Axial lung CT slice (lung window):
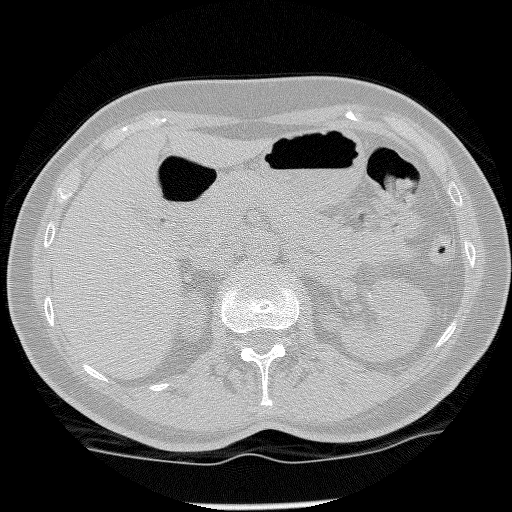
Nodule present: no